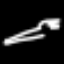
Label: fork